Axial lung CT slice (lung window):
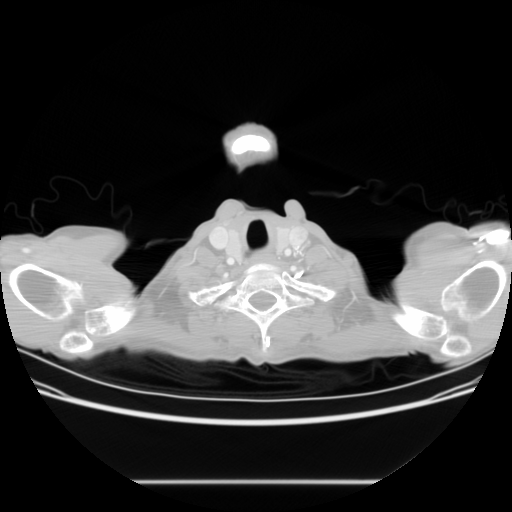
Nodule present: no